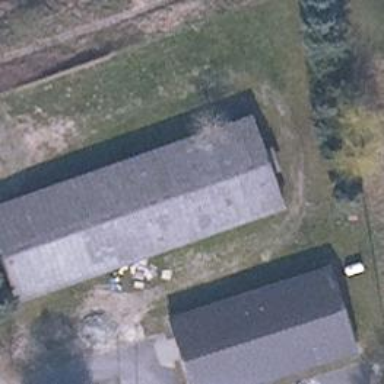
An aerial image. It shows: Police building.